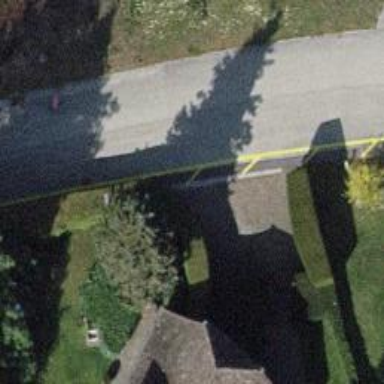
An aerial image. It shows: Asphalt footpath with unmarked crossing.